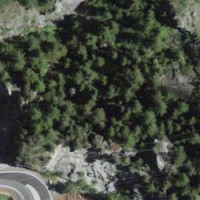
EUNIS habitat code: 43
Species observed at this site:
Melica nutans